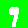
Digit: 9